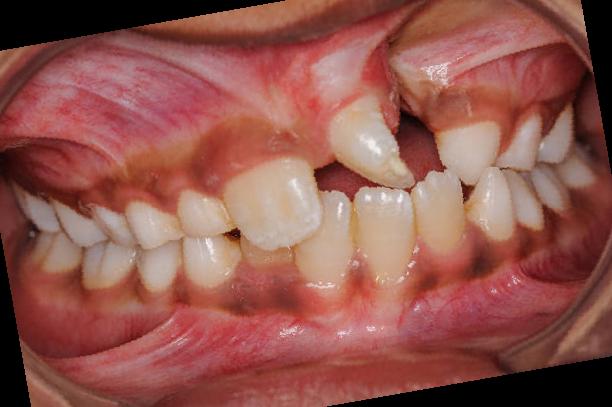
Condition: Gingivitis